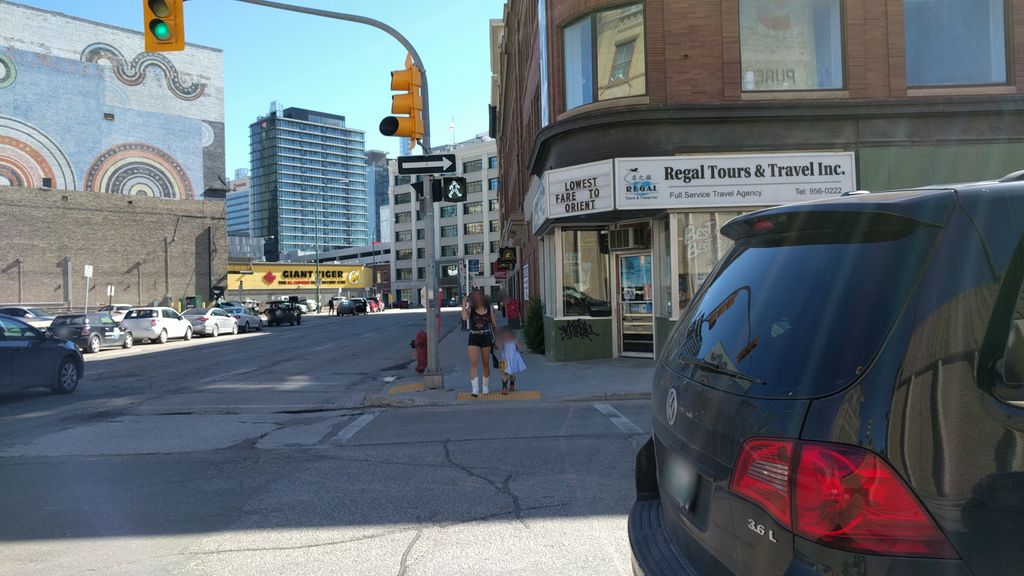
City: winnipeg